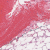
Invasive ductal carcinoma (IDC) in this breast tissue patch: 0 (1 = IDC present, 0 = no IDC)